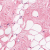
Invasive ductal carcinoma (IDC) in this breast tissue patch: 0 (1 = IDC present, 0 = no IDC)